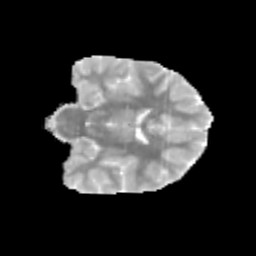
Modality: MD
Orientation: coronal
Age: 12
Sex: male
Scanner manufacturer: siemens
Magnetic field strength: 3 T
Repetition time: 3.8 s
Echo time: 0.07 s